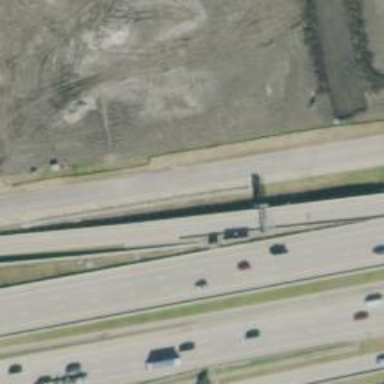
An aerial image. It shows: Toll gantry on the road.